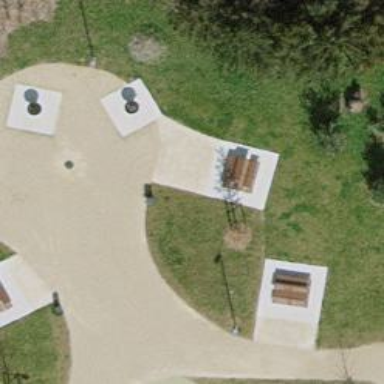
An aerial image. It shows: Picnic table located in leisure land area.